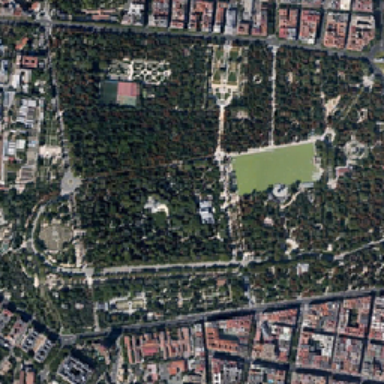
Some concentrated buildings with orange roof in it .